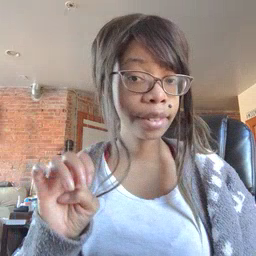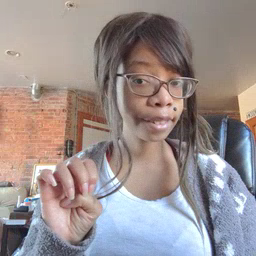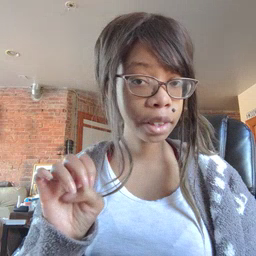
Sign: hesheit